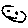
Label: smiley face